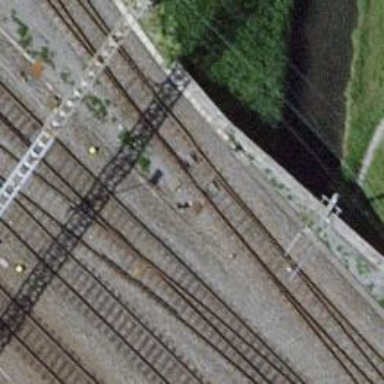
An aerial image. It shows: Railway switch.